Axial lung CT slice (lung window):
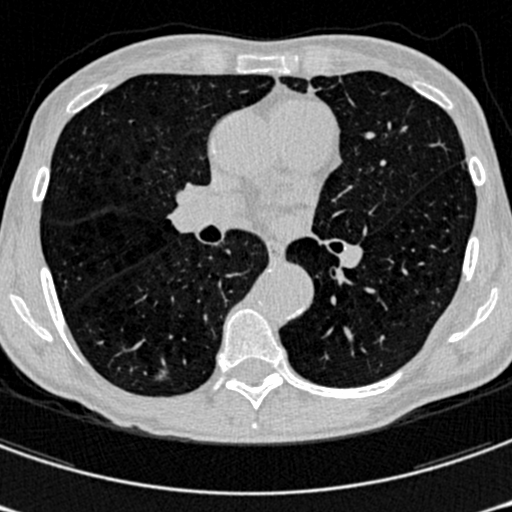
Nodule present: no